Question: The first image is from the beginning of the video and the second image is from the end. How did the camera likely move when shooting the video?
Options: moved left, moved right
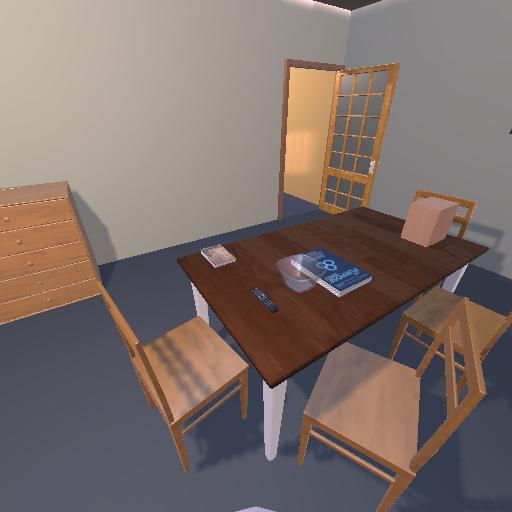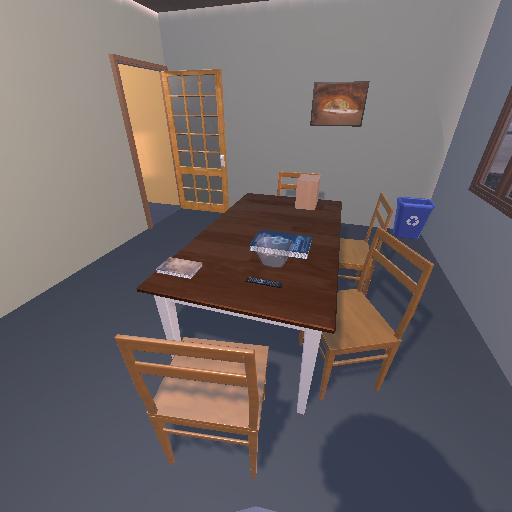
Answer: moved left